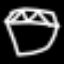
Label: diamond